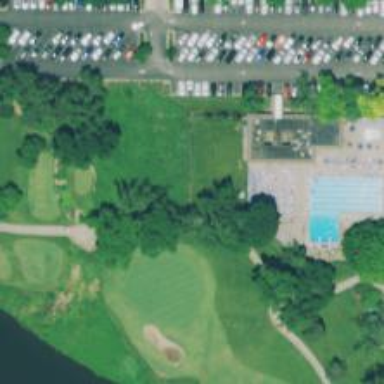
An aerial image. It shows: Path designated for golf carts.